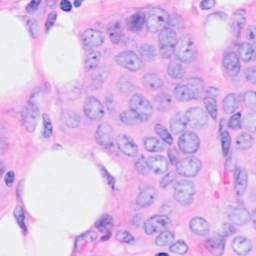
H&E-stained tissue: Breast